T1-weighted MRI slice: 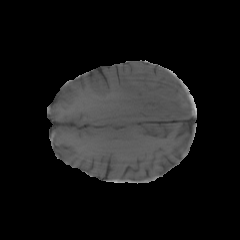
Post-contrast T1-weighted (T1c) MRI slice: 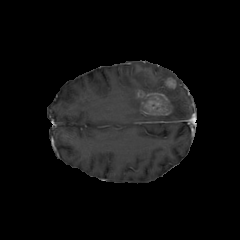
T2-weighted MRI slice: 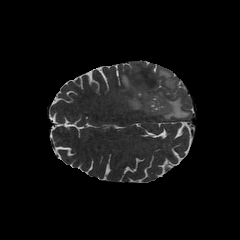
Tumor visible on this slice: yes